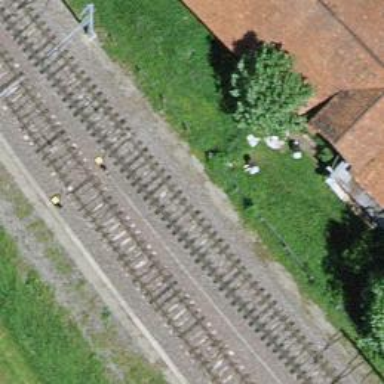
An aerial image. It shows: Single railway track with electrified contact line.